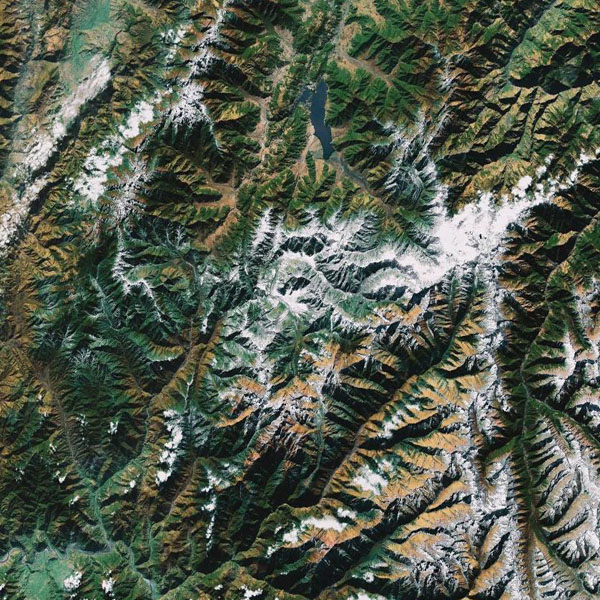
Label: Mountain